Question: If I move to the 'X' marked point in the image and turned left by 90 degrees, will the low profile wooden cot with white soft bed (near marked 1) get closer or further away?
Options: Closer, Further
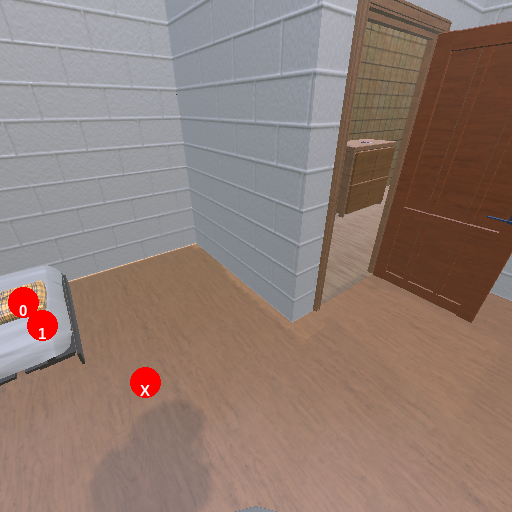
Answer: Closer